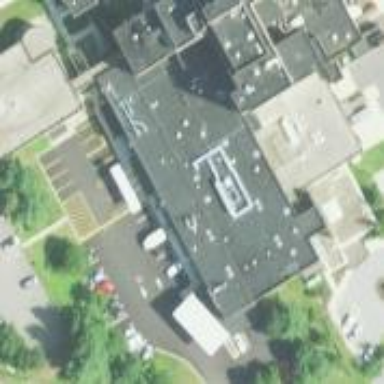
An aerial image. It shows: Hospital building.